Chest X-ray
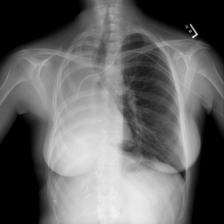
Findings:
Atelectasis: negative
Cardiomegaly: negative
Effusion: negative
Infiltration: negative
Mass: negative
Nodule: negative
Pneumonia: negative
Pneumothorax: negative
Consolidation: negative
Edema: negative
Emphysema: negative
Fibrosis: negative
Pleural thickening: negative
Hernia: negative